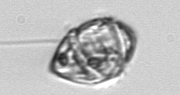
Label: Gyrodinium